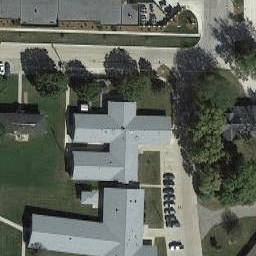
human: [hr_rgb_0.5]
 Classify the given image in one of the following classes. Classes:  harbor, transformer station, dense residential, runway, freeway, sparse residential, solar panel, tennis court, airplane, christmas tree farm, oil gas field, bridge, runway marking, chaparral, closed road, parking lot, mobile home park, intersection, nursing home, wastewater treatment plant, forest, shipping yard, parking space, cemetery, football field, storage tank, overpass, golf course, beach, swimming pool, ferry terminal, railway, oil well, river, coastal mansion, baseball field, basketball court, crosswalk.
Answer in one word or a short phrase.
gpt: nursing home